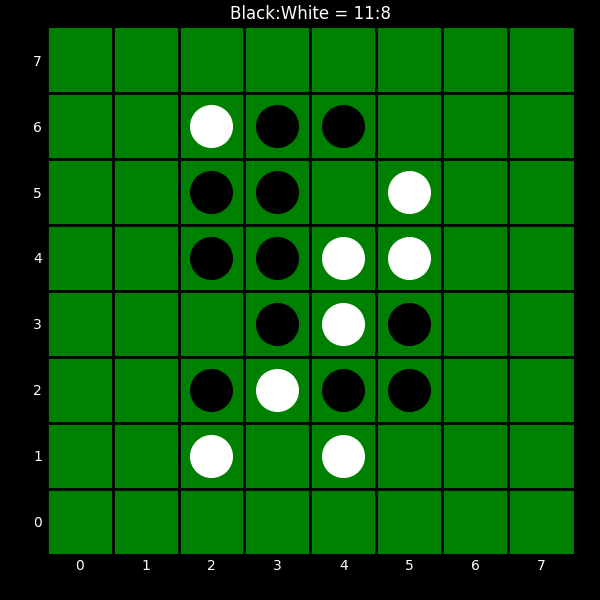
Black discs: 11
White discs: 8